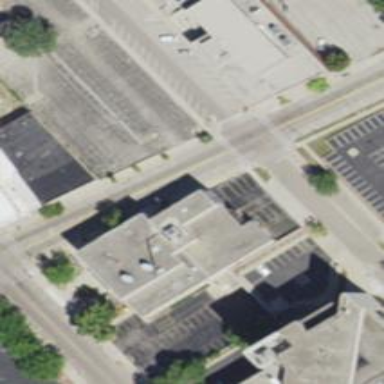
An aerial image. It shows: Building.